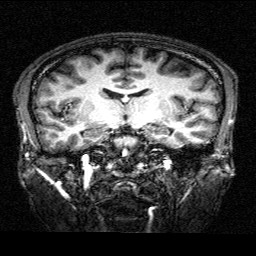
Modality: T1w
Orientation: sagittal
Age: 23
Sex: male